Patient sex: M
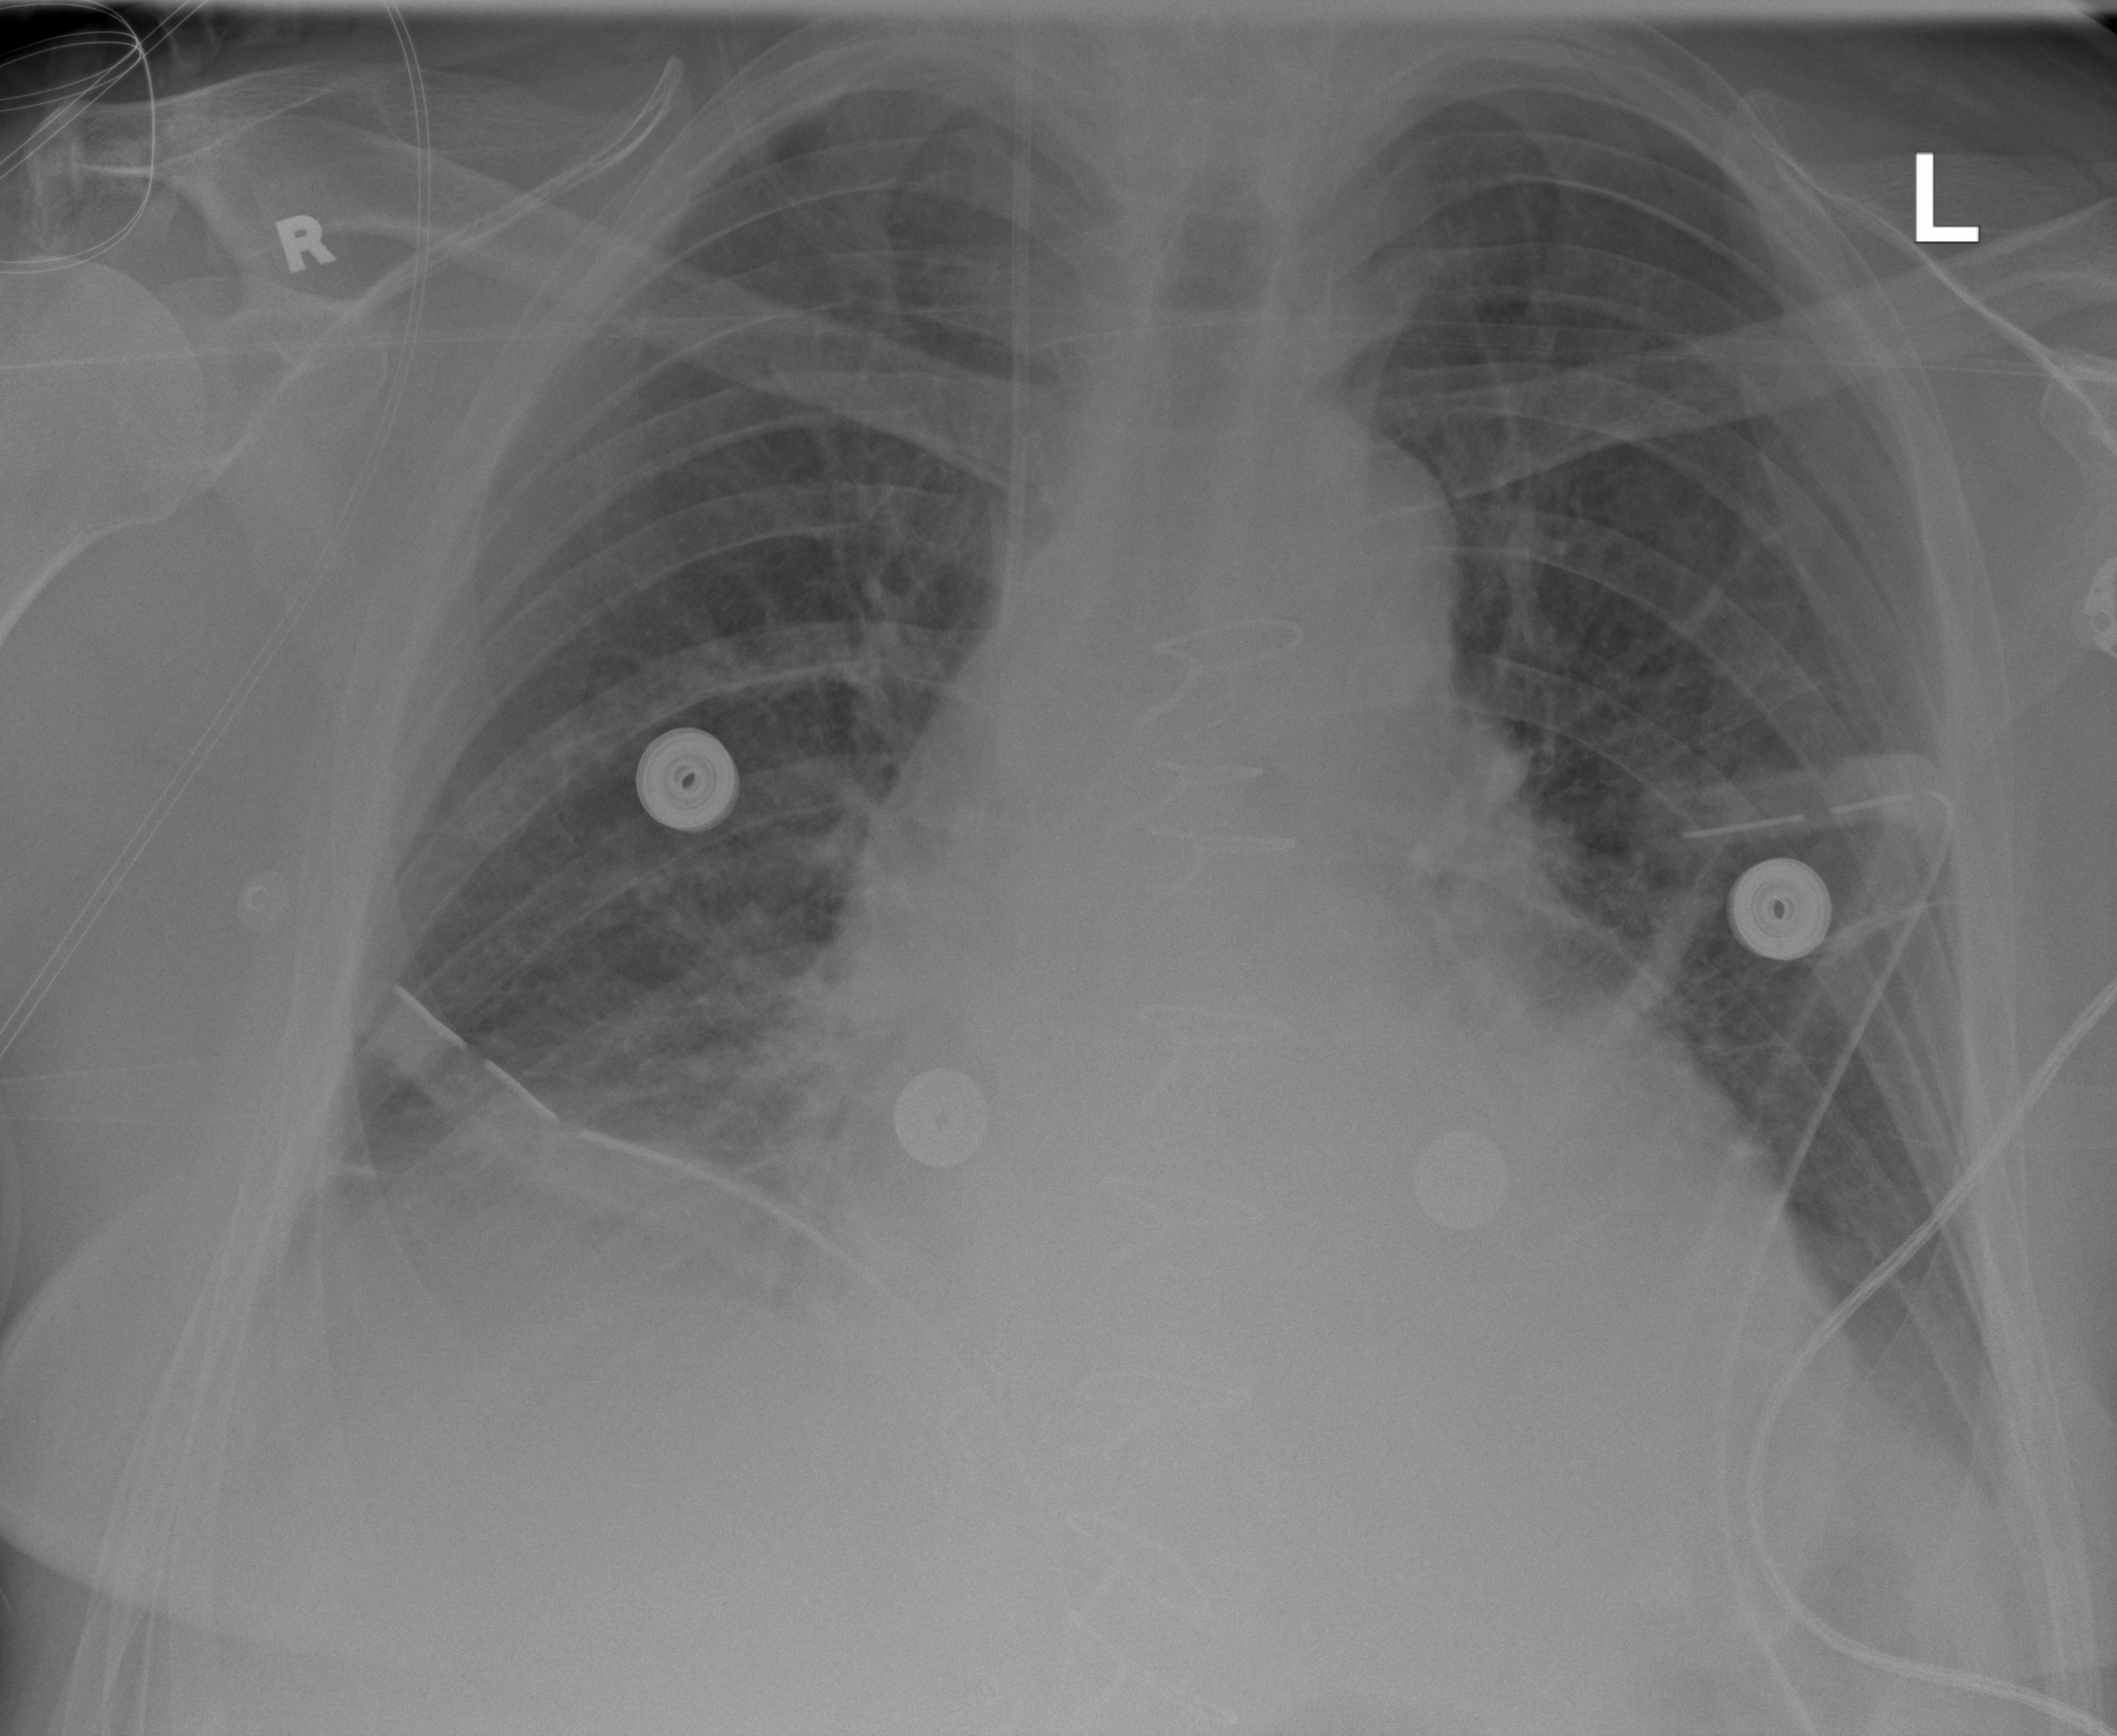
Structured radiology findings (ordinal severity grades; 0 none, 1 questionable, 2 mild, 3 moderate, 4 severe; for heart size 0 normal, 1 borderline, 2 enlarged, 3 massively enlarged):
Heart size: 2
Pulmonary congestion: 2
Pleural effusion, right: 2
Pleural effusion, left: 2
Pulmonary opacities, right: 0
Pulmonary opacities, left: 0
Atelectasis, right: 3
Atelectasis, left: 2